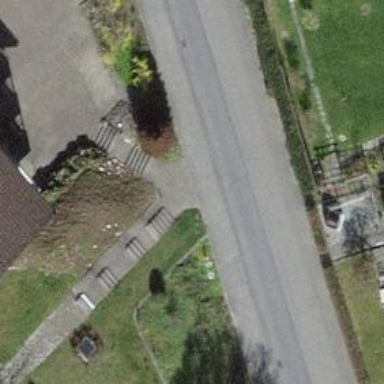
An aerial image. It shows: Road with steps.